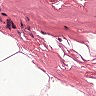
Metastatic tissue present: no